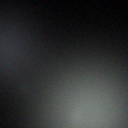
Screen state: off